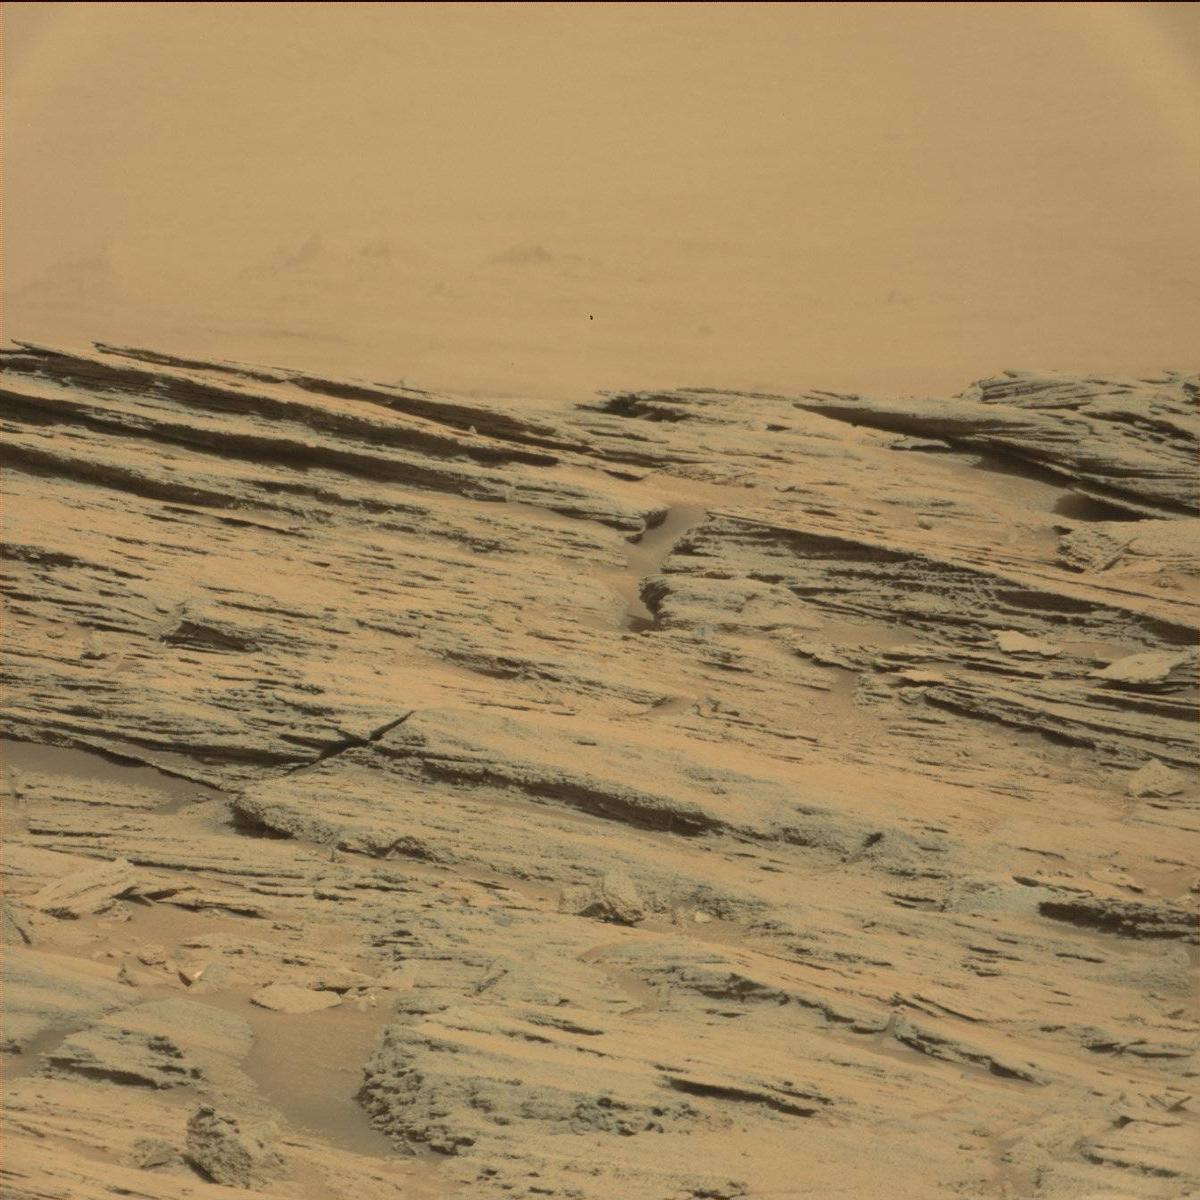
Terrain classes present: Bedrock, Ridge, Sand / Soil